Question: For a learning exercise I converted a sinatra/backbone app to the Rails environment. I got it working on Chrome and Firefox but it doesn't work on Safari. It turns out that the original app <URL>.
Since there is a live version of the app available here <URL>
I googled a bit and found some mention of Safari treating events differently but couldn't find a solution. Can any recommend anything?
'''
$(function() {
window.OptionsView = Backbone.View.extend({
el: $("#options"),
initialize: function() {
this.model.bind("gameStartedEvent", this.removeGetAnswerButton, this);
this.model.bind("guessCheckedEvent", this.showGetAnswerButton, this);
},
events: {
'click #new_game': 'startNewGame',
'click #show_answer': 'showAnswer'
},
startNewGame: function() {
this.model.new();
},
removeGetAnswerButton: function() {
$("#show_answer").remove();
},
showGetAnswerButton: function(response) {
console.log("showGetAnswerButton");
console.log(response);
var threshold = this.model.get("threshold");
console.log(threshold);
if (response.incorrect_guesses == this.model.get("threshold")) {
$(this.el).append('<input type="button" id="show_answer" class="action_button" value="Show answer" />');
}
},
showAnswer: function() {
this.model.get_answer();
}
})
})
'''
Update
Based on one of the comments below the OP, I'm posting more code. This is hangman.js where the objects are instantiated
'''
var game = new Game
var options_view = new OptionsView({model: game});
var characters_view = new CharactersView({model: game});
var hint_view = new HintView({model: game});
var word_view = new WordView({model: game});
var hangman_view = new HangmanView({model: game});
var answer_view = new AnswerView({model: game});
var stage_view = new StageView({model: game});
'''
The views and models are attached to the window like this
'''
window.AnswerView = Backbone.View.extend({ ...
'''
Update
Aside from Backbone, jQuery and Underscore which are loaded sitewide, the following files are loaded for this specific app in the Rails system.

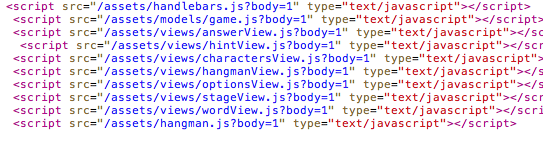
Answer: <URL>
You can just move your scripts inside the body tag and remove '$(function(){ /**/ })' wrapper in every file.
Also I added requirejs support and made <URL>
# EDIT:
First of all sorry for my English :)
---
### File views/index.haml:
We should embed js at the bottom of the page (to avoid Safari error)
'= javascript_include_tag "javascript/require.js", :"data-main" => "javascript/config"'
Here 'javascript/config' is the path to requirejs config.
---
### File public/javascript/config.js:
'"deps" : ["hangman"]'
This means that application will start with 'hangman.js'
---
### File public/javascript/hangman.js:
We don't need '$(function() {' wrapper because our script initialized from the body and document is already 'ready'
'''
define([
'models/game',
'views/answerView',
/* ... */
],
function(Game, OptionsView, /* ... */) {
// ...
}
'''
Here we load our modules (first array element will be available in the first function argument and so on)
---
### Other files
We just replace '$(function() {' with 'define(['backbone'], function(Backbone) {'
In the first line we load backbone module. When it will be fetched it will be available inside anonymous function (first parameter - Backbone)
Next we should return the view to avoid 'undefined' module value ('public/javascript/hangman.js' file should initialize a lot views. It can't initialize 'undefined' it should initialize 'Backbone.View' that we should return)
---
To learn more you should read requirejs documentation.
I recomend you to start with <URL>